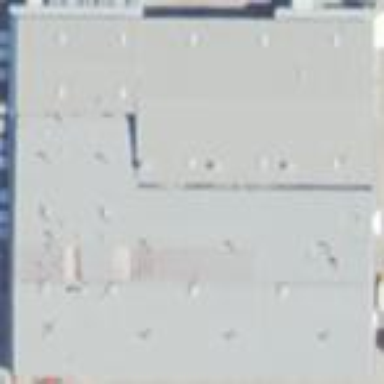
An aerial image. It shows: Post depot building.